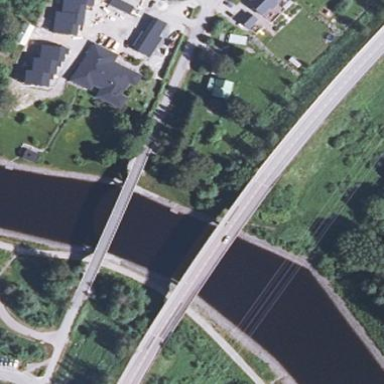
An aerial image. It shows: Bridge with beam structure.